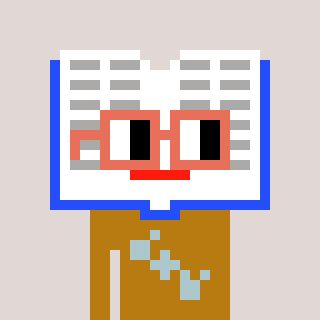
a pixel art character with square orange glasses, a dictionary-shaped head and a gold-colored body on a warm background